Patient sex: M
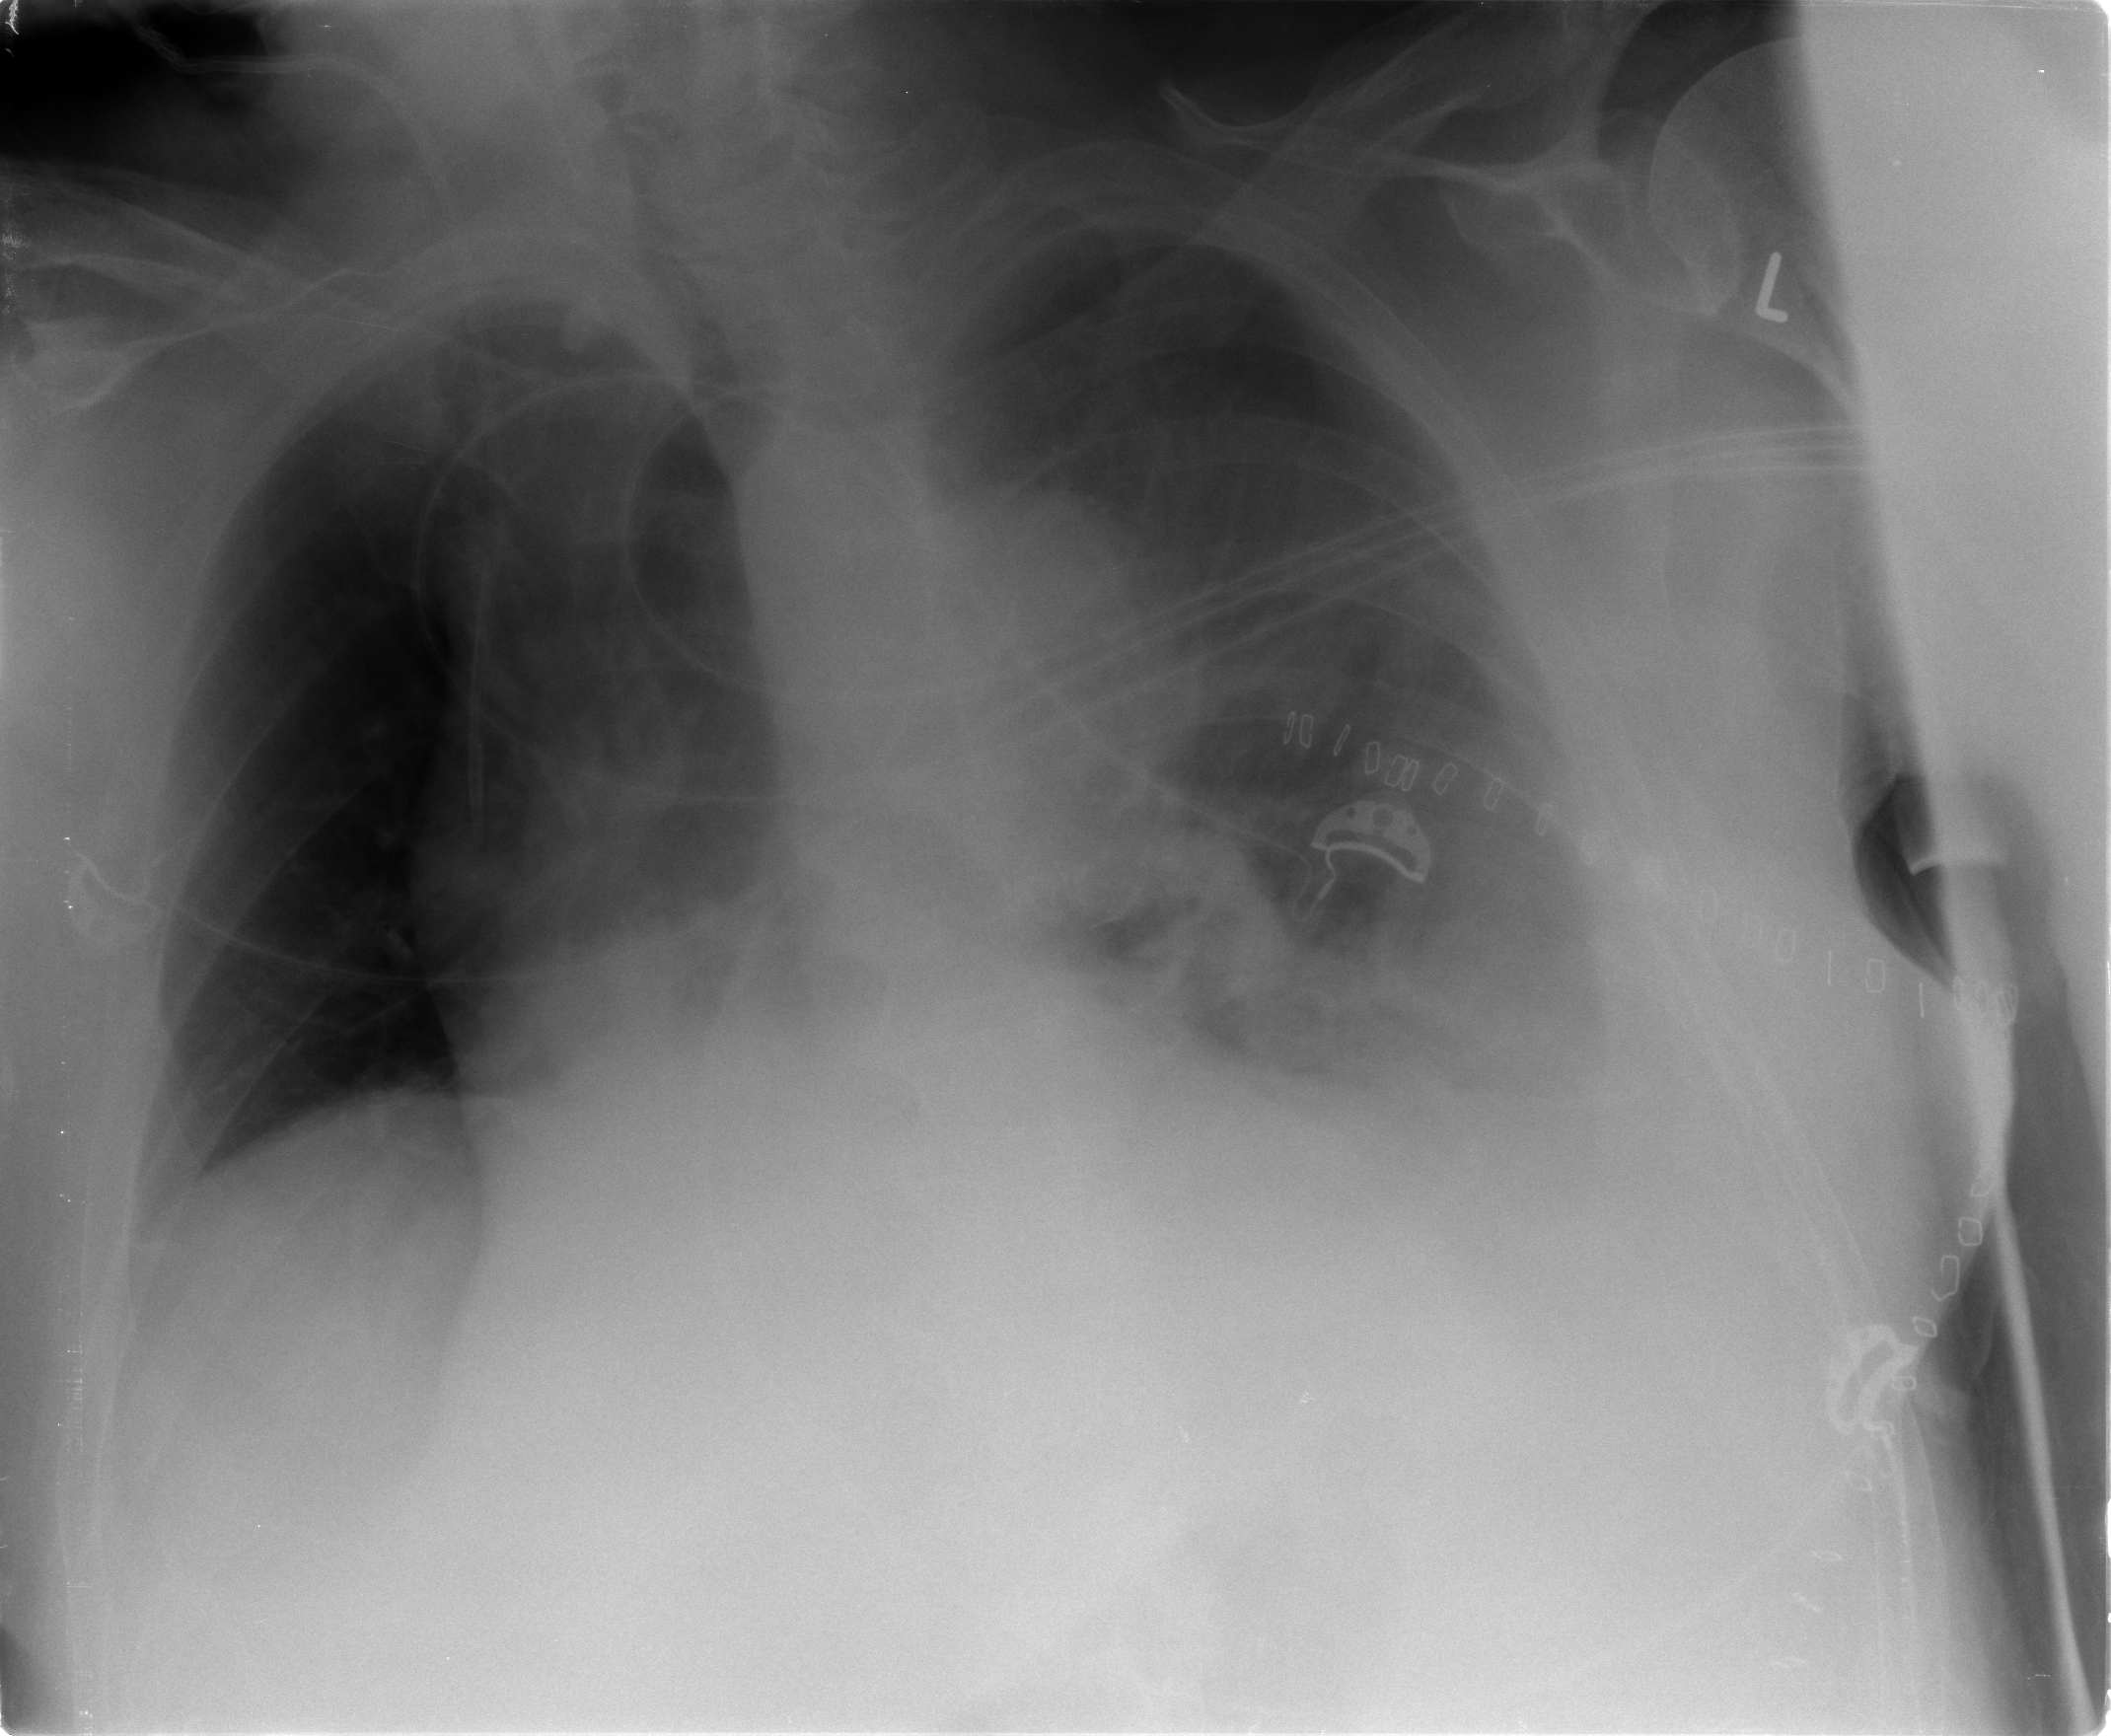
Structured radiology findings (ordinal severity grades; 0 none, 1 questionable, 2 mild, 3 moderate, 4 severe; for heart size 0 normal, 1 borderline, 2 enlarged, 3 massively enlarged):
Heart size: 2
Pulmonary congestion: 2
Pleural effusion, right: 0
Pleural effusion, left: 3
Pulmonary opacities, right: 0
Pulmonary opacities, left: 2
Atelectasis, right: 2
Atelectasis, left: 2